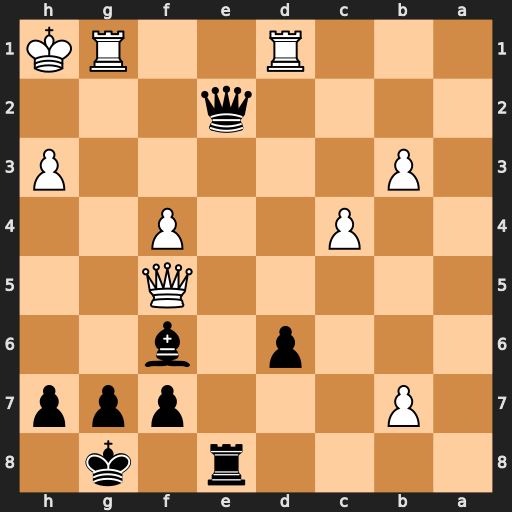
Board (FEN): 4r1k1/1P3ppp/3p1b2/5Q2/2P2P2/1P5P/4q3/3R2RK
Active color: b
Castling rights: -
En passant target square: -
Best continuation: Qf3+ Rg2 Qxd1+